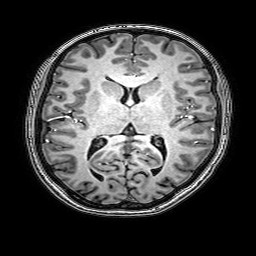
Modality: T1w
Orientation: coronal
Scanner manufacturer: philips
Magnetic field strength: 3 T
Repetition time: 0.0096 s
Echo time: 0.0046 s